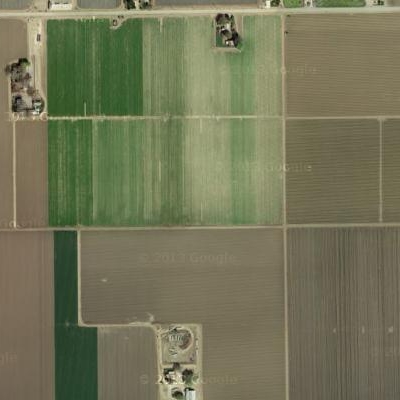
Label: Field